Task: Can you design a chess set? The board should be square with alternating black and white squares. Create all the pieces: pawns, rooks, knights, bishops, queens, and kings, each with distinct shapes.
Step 235:
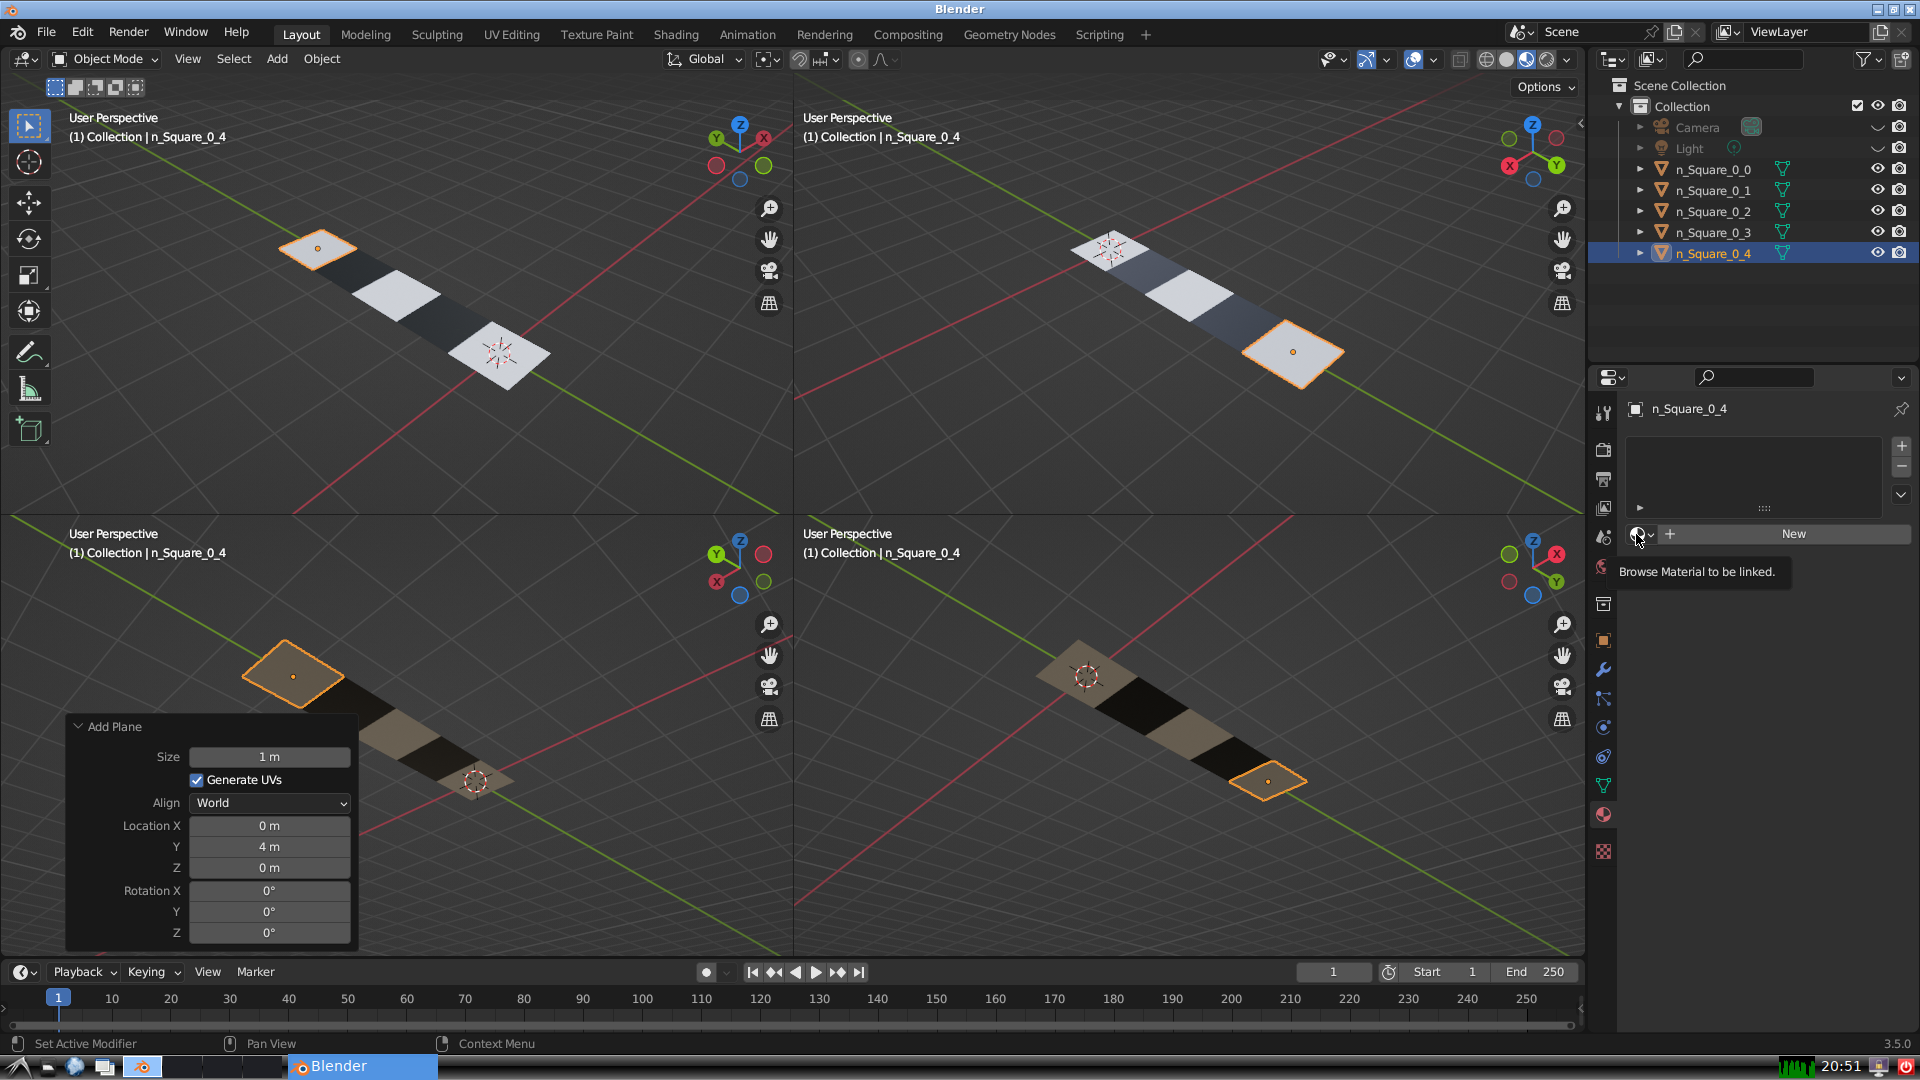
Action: click: no